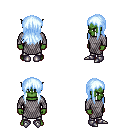
a pixel art fantasy rpg character, male body template, orc, green skin, chain mail, metal pants, white cyan unkempt hairstyle, metal boots, four views (front, back, left, right), 2x2 character sprite sheet, small pixel art, hard edges, no anti-aliasing